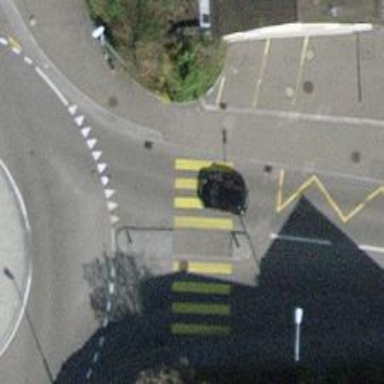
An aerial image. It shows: Marked zebra crossing with island.